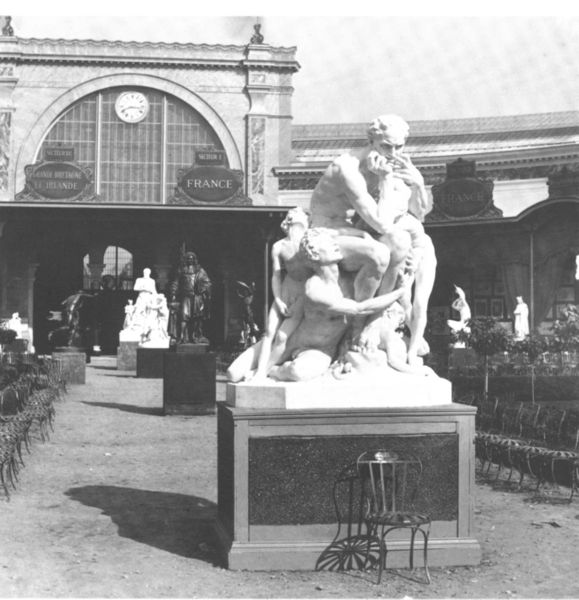
Titel: Ugolino
Künstler: Jean-Baptiste Carpeaux
Standort: Ausstellungsort: Paris (EU - F)
Schlagwörter: gruppe, hand, schatten, fenster, finger, frankreich, glas, marmor, männer, paris, stuhl, stühle, dach, gebäude, weg, sockel, figur, skulptur, schrift, bogen, fassade, platz, figuren, uhr, bronze, rodin, foto, fotografie, eisen, denkmal, schilder, schwarzweiß, denker, bahnhof, ausstellung, skulpturen, verschlungen, pavillon, fotographie, weltausstellung, bildhauer, laokoon, france, laokon